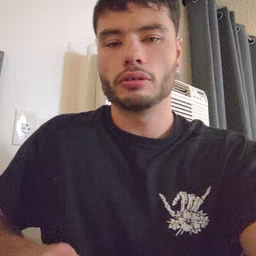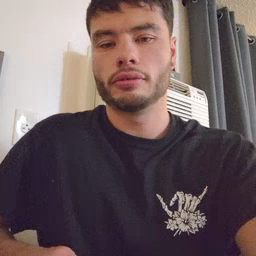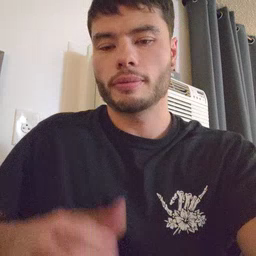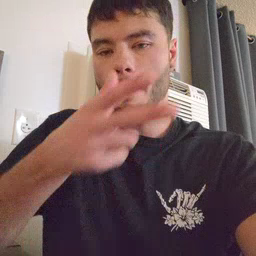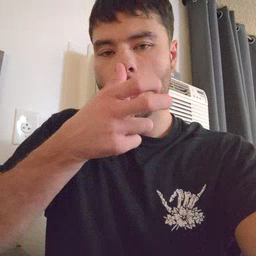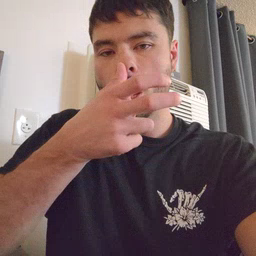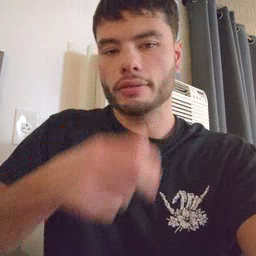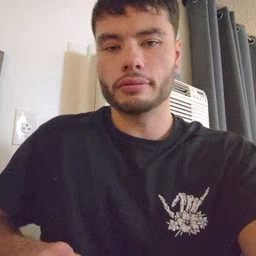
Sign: bug